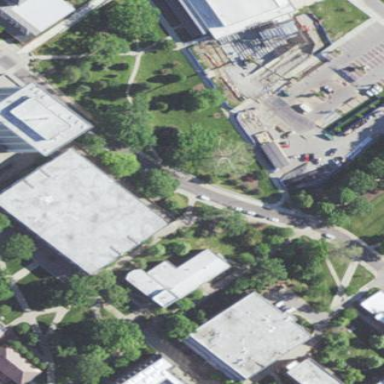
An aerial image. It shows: View of university building.